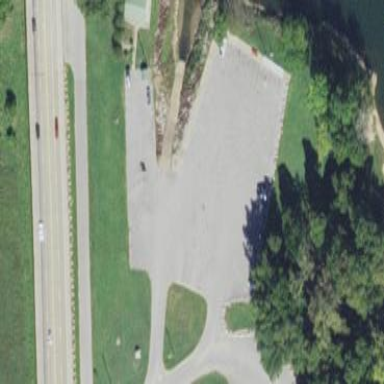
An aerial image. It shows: Parking area.